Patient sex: M
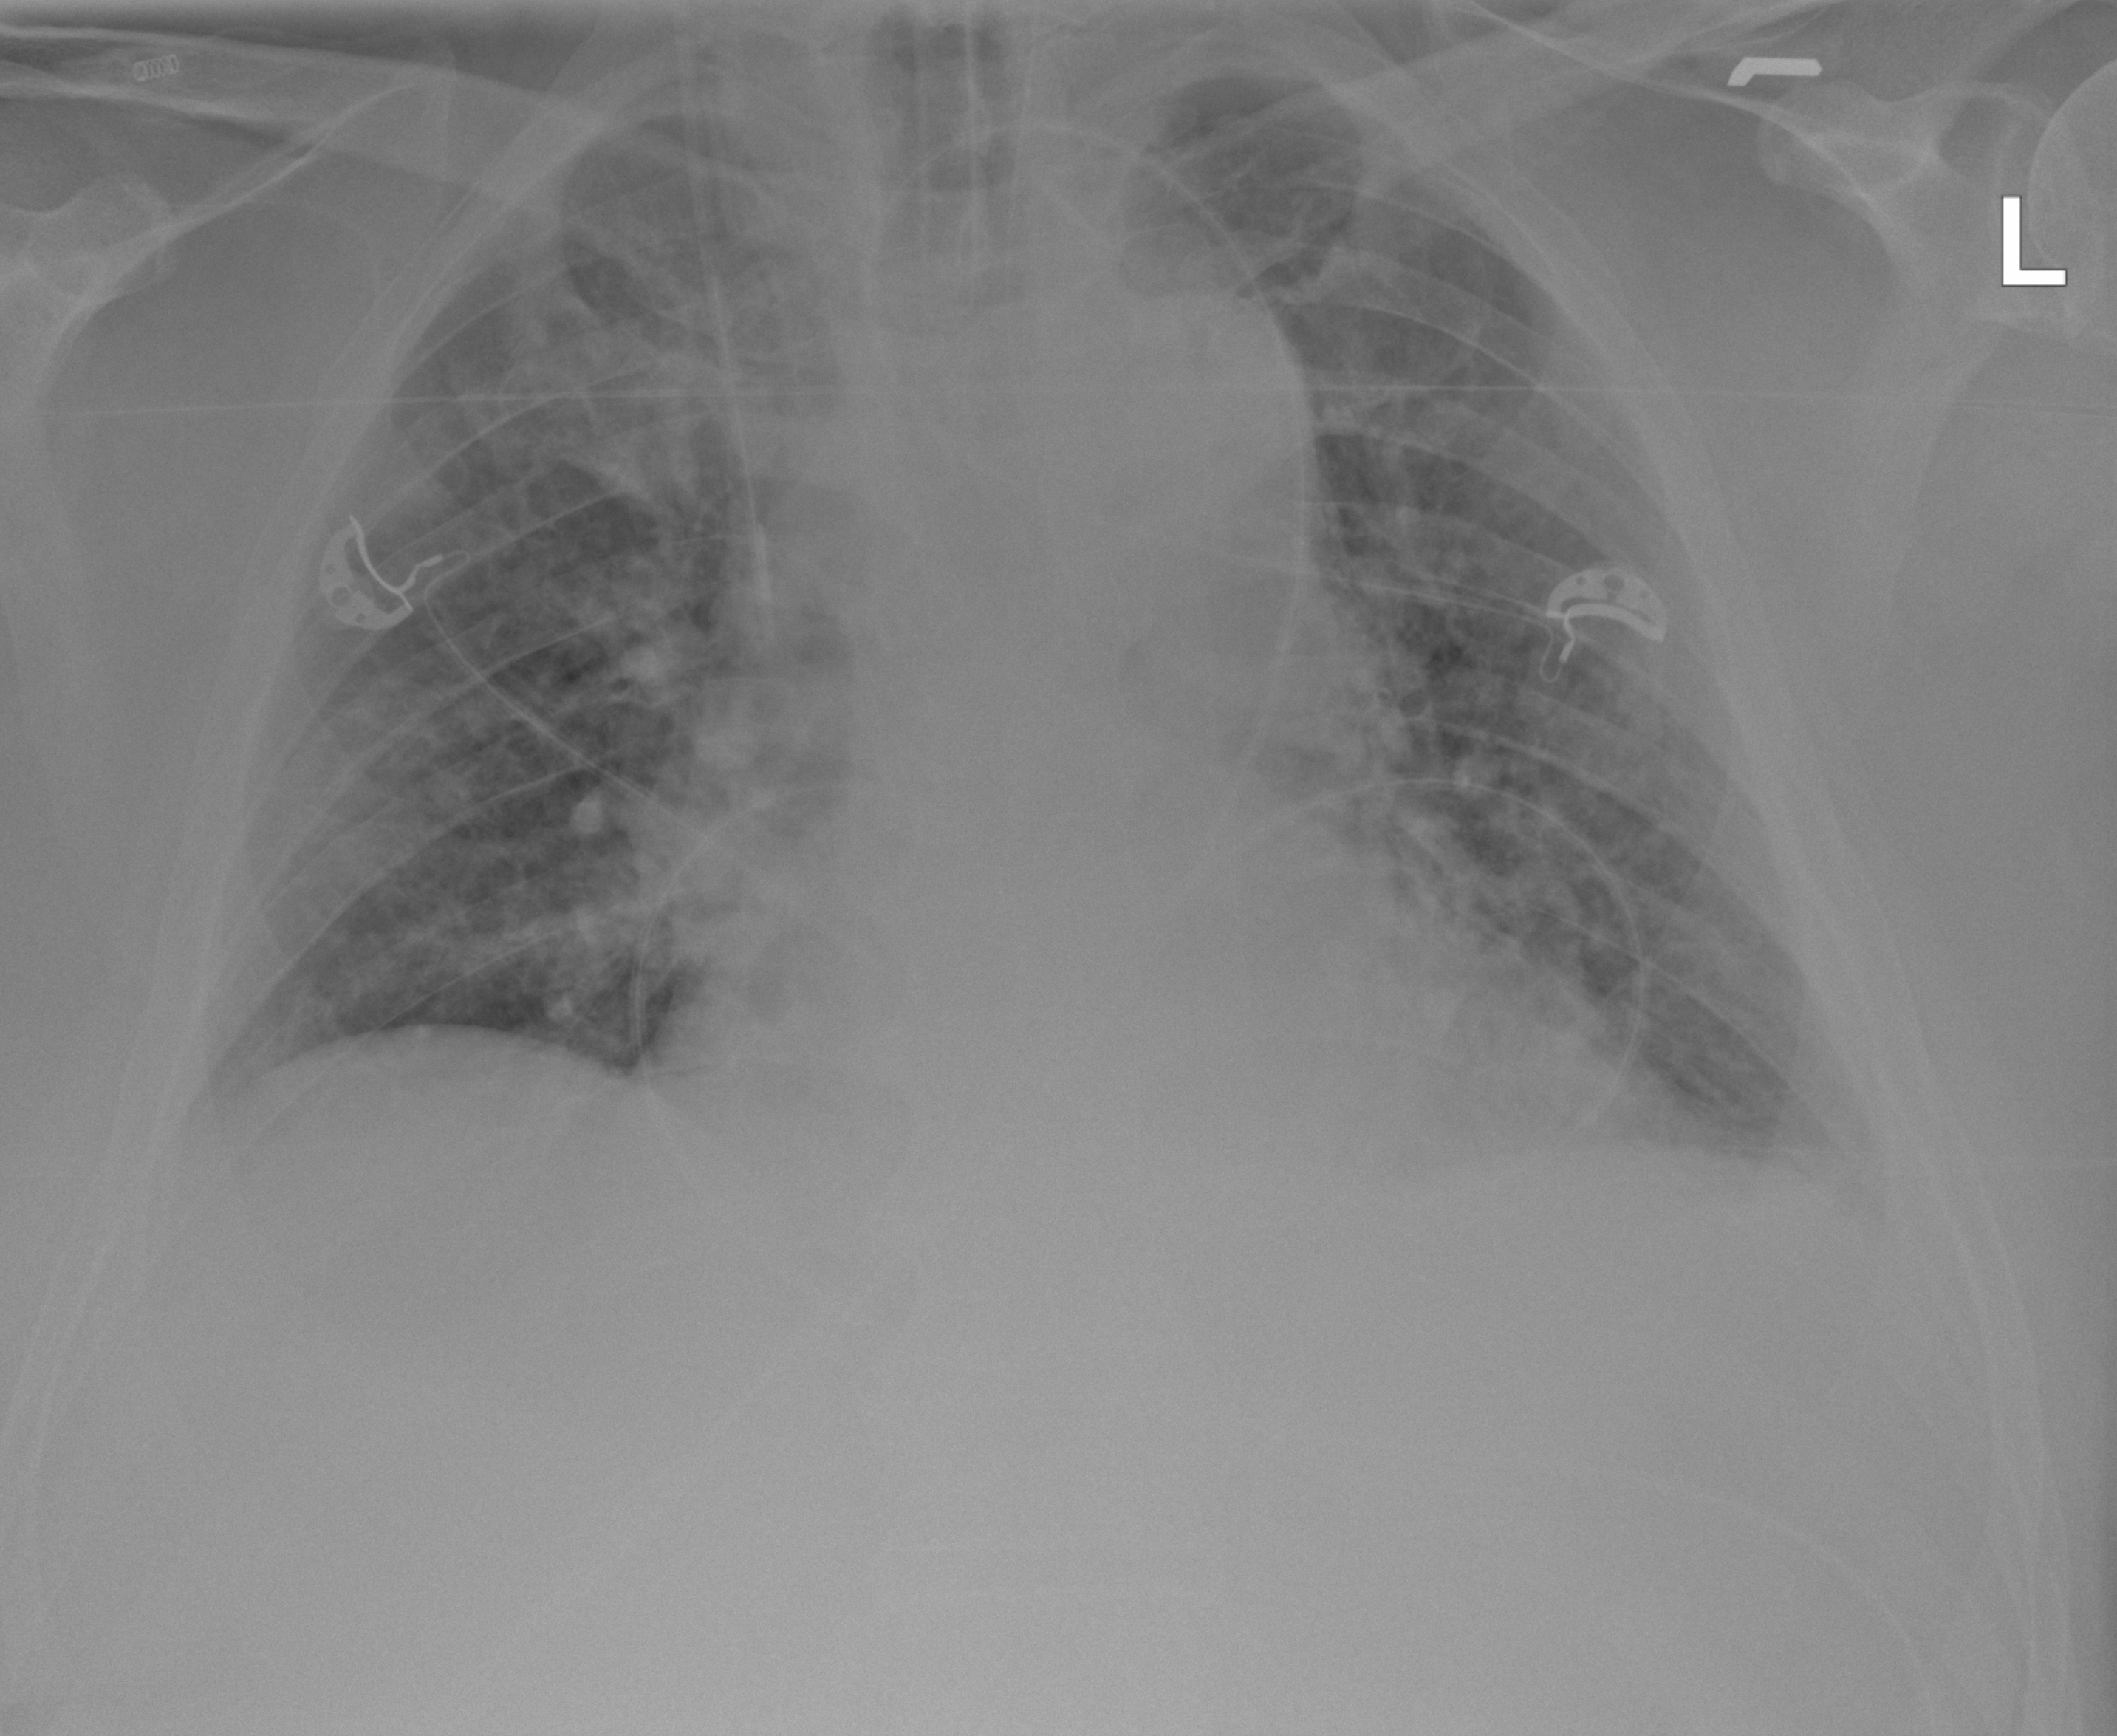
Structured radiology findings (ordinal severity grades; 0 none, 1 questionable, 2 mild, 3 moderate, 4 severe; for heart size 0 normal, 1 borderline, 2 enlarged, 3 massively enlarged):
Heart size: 2
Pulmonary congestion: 2
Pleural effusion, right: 0
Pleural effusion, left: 2
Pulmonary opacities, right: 0
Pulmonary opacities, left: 0
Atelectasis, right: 2
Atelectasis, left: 2